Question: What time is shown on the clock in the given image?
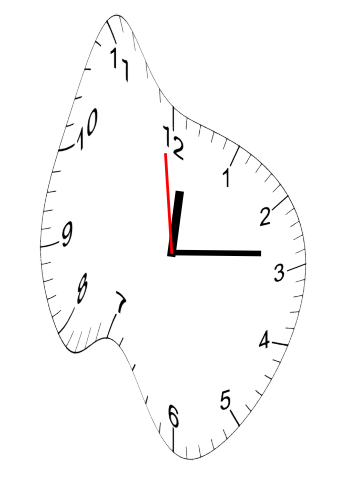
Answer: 12:13:59